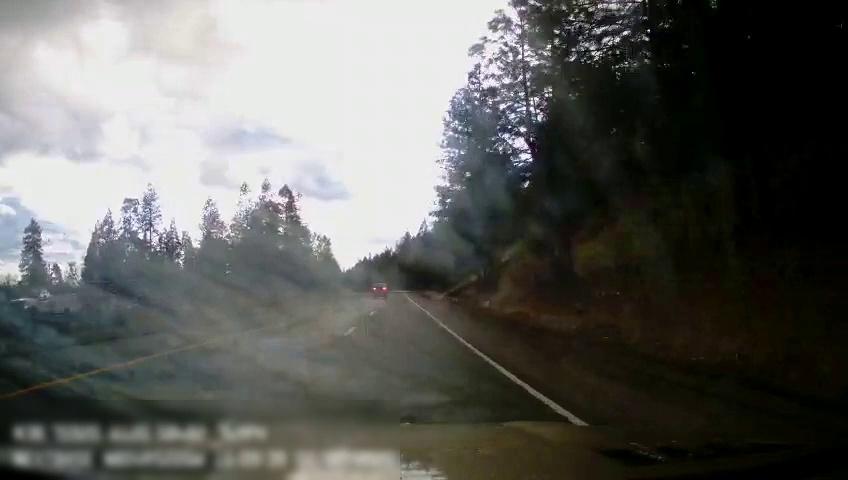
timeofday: Day
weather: Cloudy
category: Drivable Space
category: Drivable Space
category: Vehicles | SUV
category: Vehicles | Van
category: Lanes | Current Lane
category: Lanes | Alternate Lane
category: Lanes | Alternate Lane